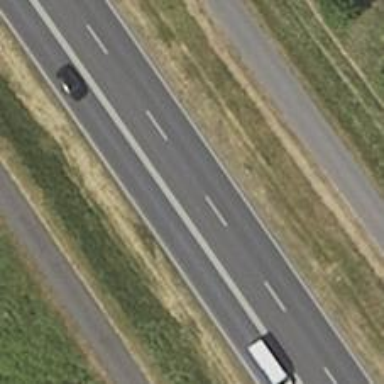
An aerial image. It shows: Asphalt motorway categorized as trunk road.